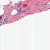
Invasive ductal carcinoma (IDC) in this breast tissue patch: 0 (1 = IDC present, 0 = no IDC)